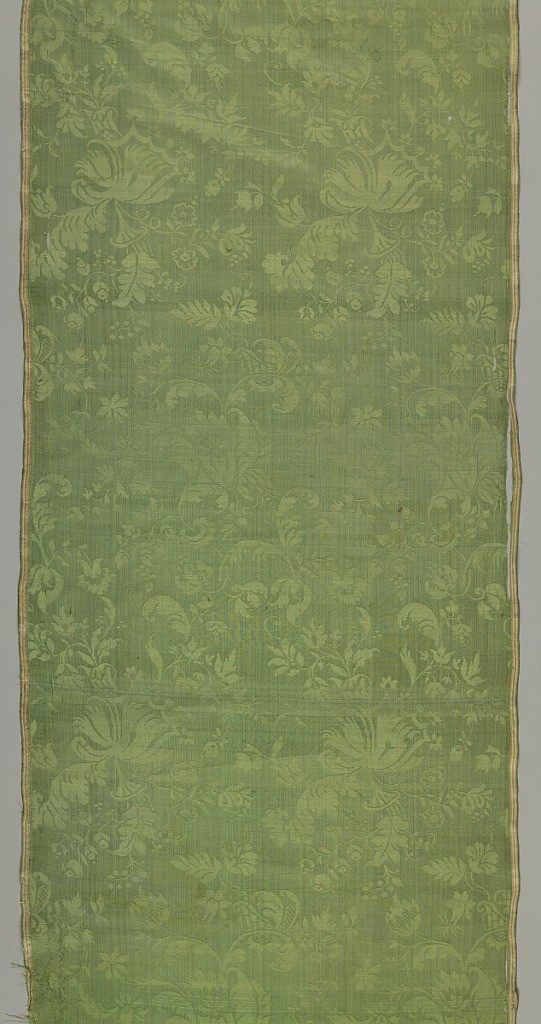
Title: Textile
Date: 18th century
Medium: silk Technique: 5-harness satin damask
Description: Green damask patterned by a straight repeat of exotic flowers on a very fine curving vine.